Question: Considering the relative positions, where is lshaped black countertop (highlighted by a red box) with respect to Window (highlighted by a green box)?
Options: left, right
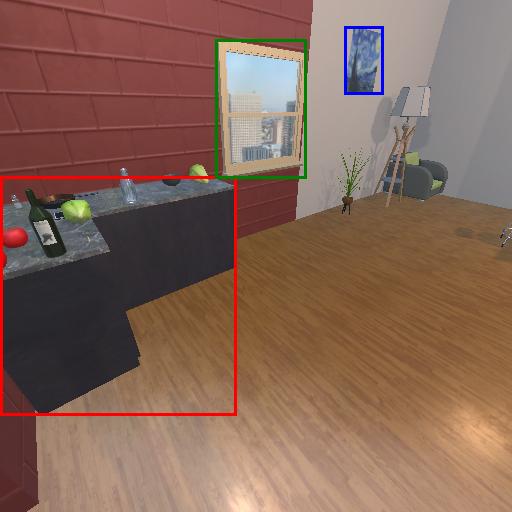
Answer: left